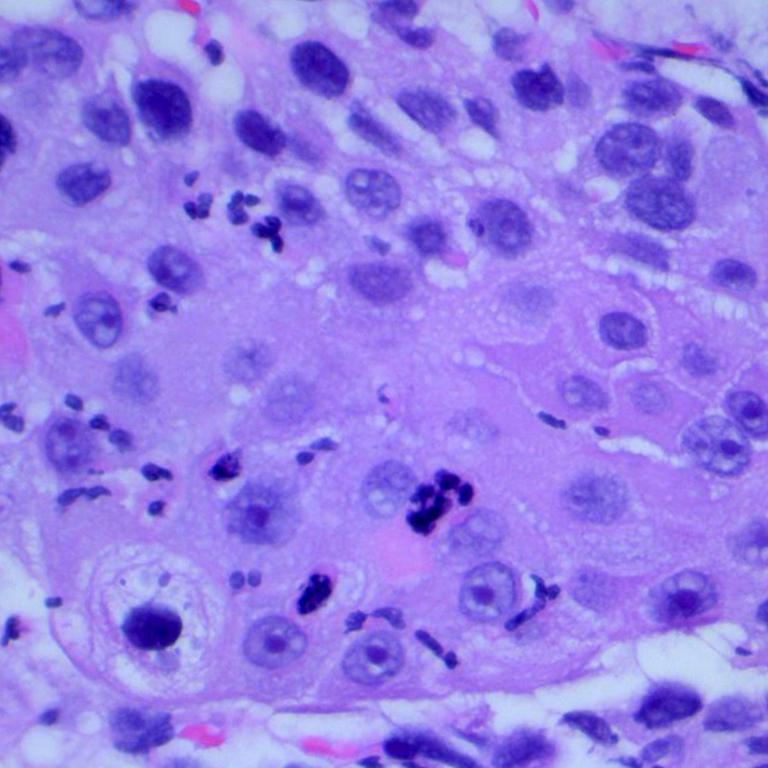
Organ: lung
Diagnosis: squamous carcinomas